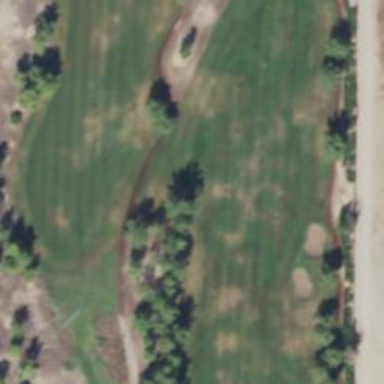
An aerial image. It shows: View of golf hole.